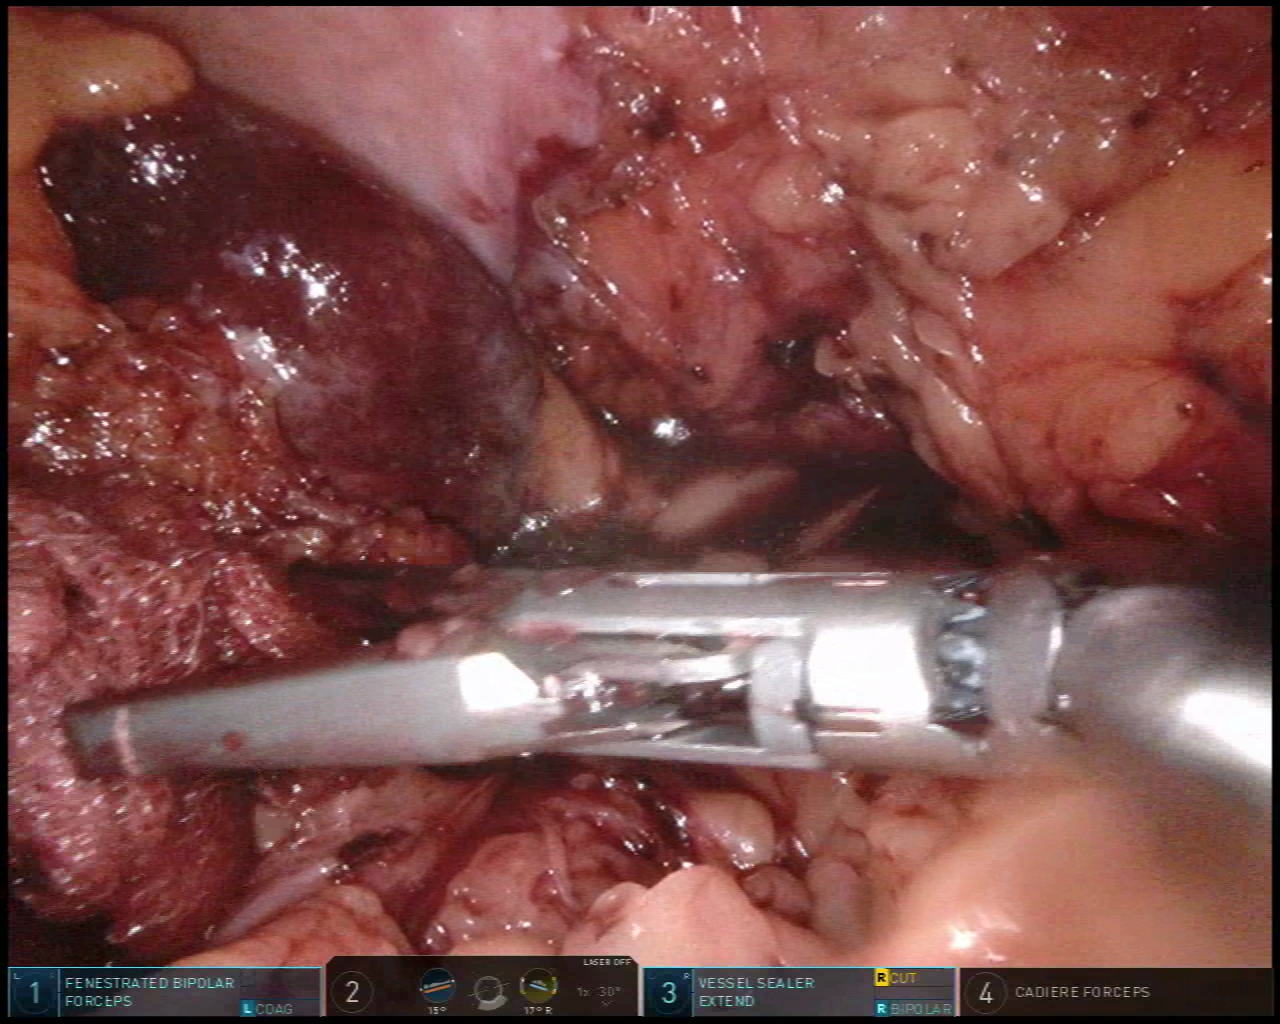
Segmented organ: spleen
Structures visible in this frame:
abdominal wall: yes
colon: no
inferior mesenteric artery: no
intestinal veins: no
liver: no
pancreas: no
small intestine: no
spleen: yes
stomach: no
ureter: no
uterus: no
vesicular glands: no